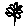
Label: flower